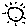
Label: sun